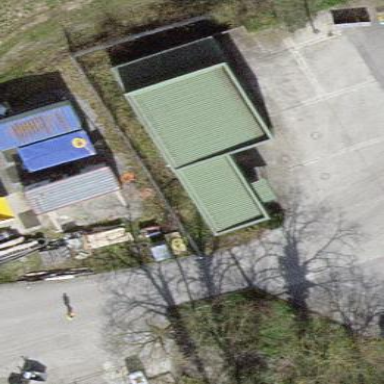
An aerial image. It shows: Warehouse building.